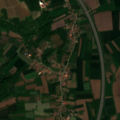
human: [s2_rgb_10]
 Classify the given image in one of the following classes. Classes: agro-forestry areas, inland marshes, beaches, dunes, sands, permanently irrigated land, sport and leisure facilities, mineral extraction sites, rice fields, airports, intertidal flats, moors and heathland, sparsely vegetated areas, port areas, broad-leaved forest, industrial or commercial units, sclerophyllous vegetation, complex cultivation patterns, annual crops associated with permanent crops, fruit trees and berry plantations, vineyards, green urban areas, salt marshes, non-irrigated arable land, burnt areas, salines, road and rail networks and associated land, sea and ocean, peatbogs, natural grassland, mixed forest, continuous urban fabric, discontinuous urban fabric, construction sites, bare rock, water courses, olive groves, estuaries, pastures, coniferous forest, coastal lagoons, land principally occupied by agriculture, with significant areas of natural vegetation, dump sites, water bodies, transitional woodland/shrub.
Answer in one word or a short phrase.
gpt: non-irrigated arable land, fruit trees and berry plantations, complex cultivation patterns, land principally occupied by agriculture, with significant areas of natural vegetation, broad-leaved forest